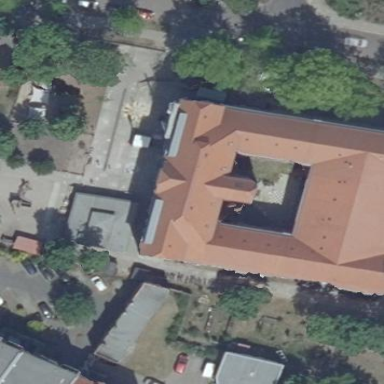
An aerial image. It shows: Building with hipped roof made of salmon-colored roof tiles. The roof is oriented along the building's structure.